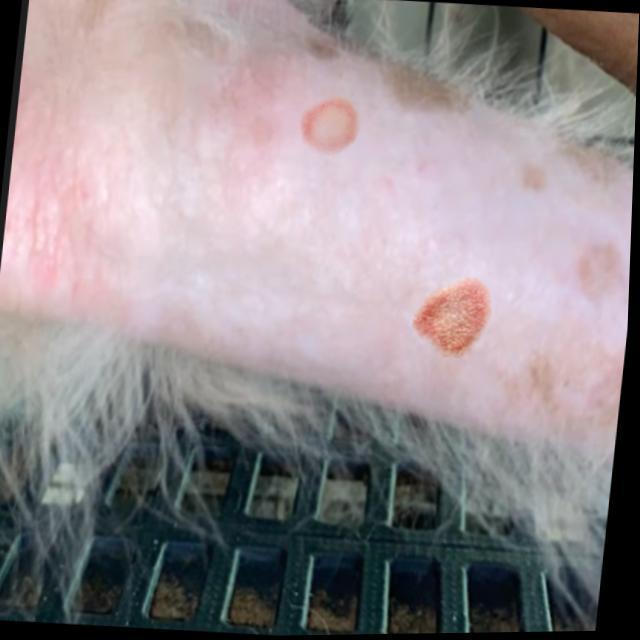
Canine ringworm (Dermatophytosis) — fungal infection caused by Microsporum or Trichophyton. Presents with circular alopecia, scaling, crusting, and broken hairs.